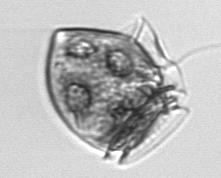
Label: Dinophysis_norvegica